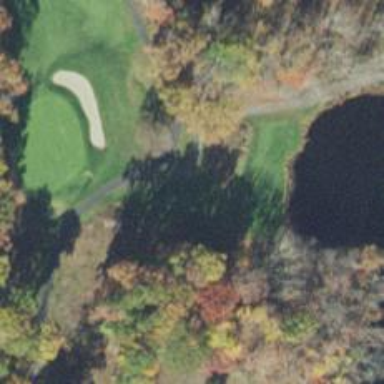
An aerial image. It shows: Golf tee.